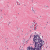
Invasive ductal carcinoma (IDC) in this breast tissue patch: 0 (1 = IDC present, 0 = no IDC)